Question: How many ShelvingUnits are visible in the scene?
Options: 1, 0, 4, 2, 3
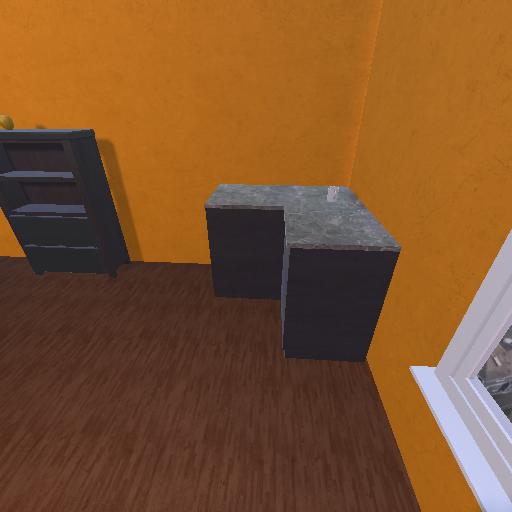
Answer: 1